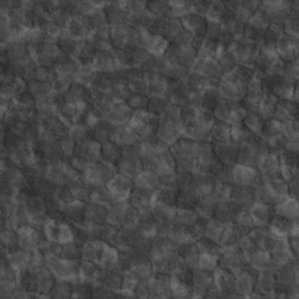
Label: non_frost